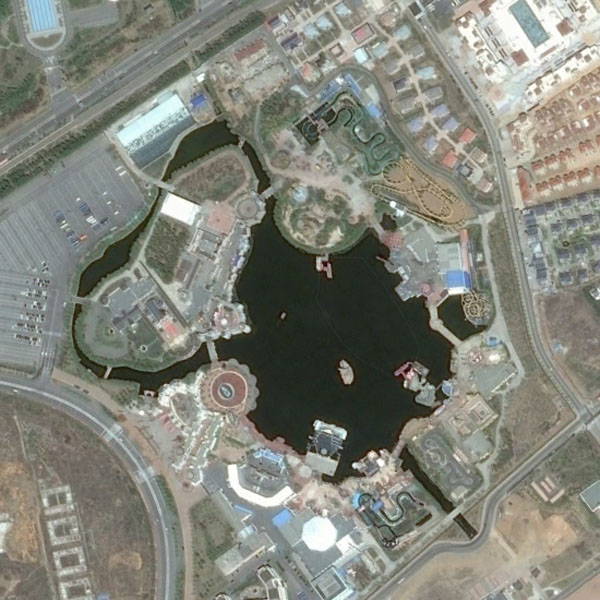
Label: Park